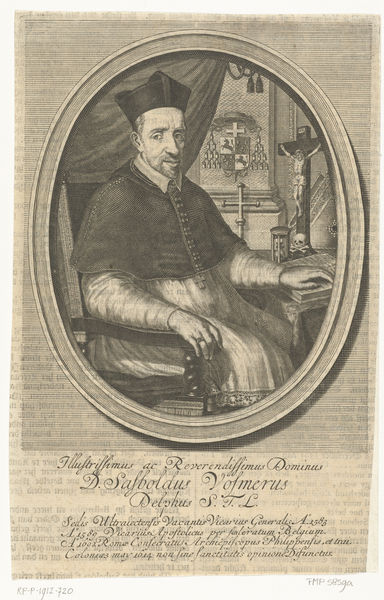
Titel: Portret van apostolisch vicaris Sasbout Vosmaer
Künstler: François van Bleyswyck
Standort: Amsterdam
Institution: Rijksmuseum
Schlagwörter: mann, schatten, sitzen, nase, stirn, stuhl, bart, arm, augen, kragen, bildnis, herr, portrait, porträt, kirche, oval, schrift, rahmung, grafik, graphik, bischof, uhr, kinnbart, memento mori, buch, lehnstuhl, kreuz, druck, druckgraphik, druckgrafik, schraffur, stich, künstler, seite, illustration, kardinal, buchdruck, buchseite, wappen, totenkopf, pfarrer, priester, gelehrter, stundenglas, dreiviertelportrait, vite